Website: macys
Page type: delivery-shipping
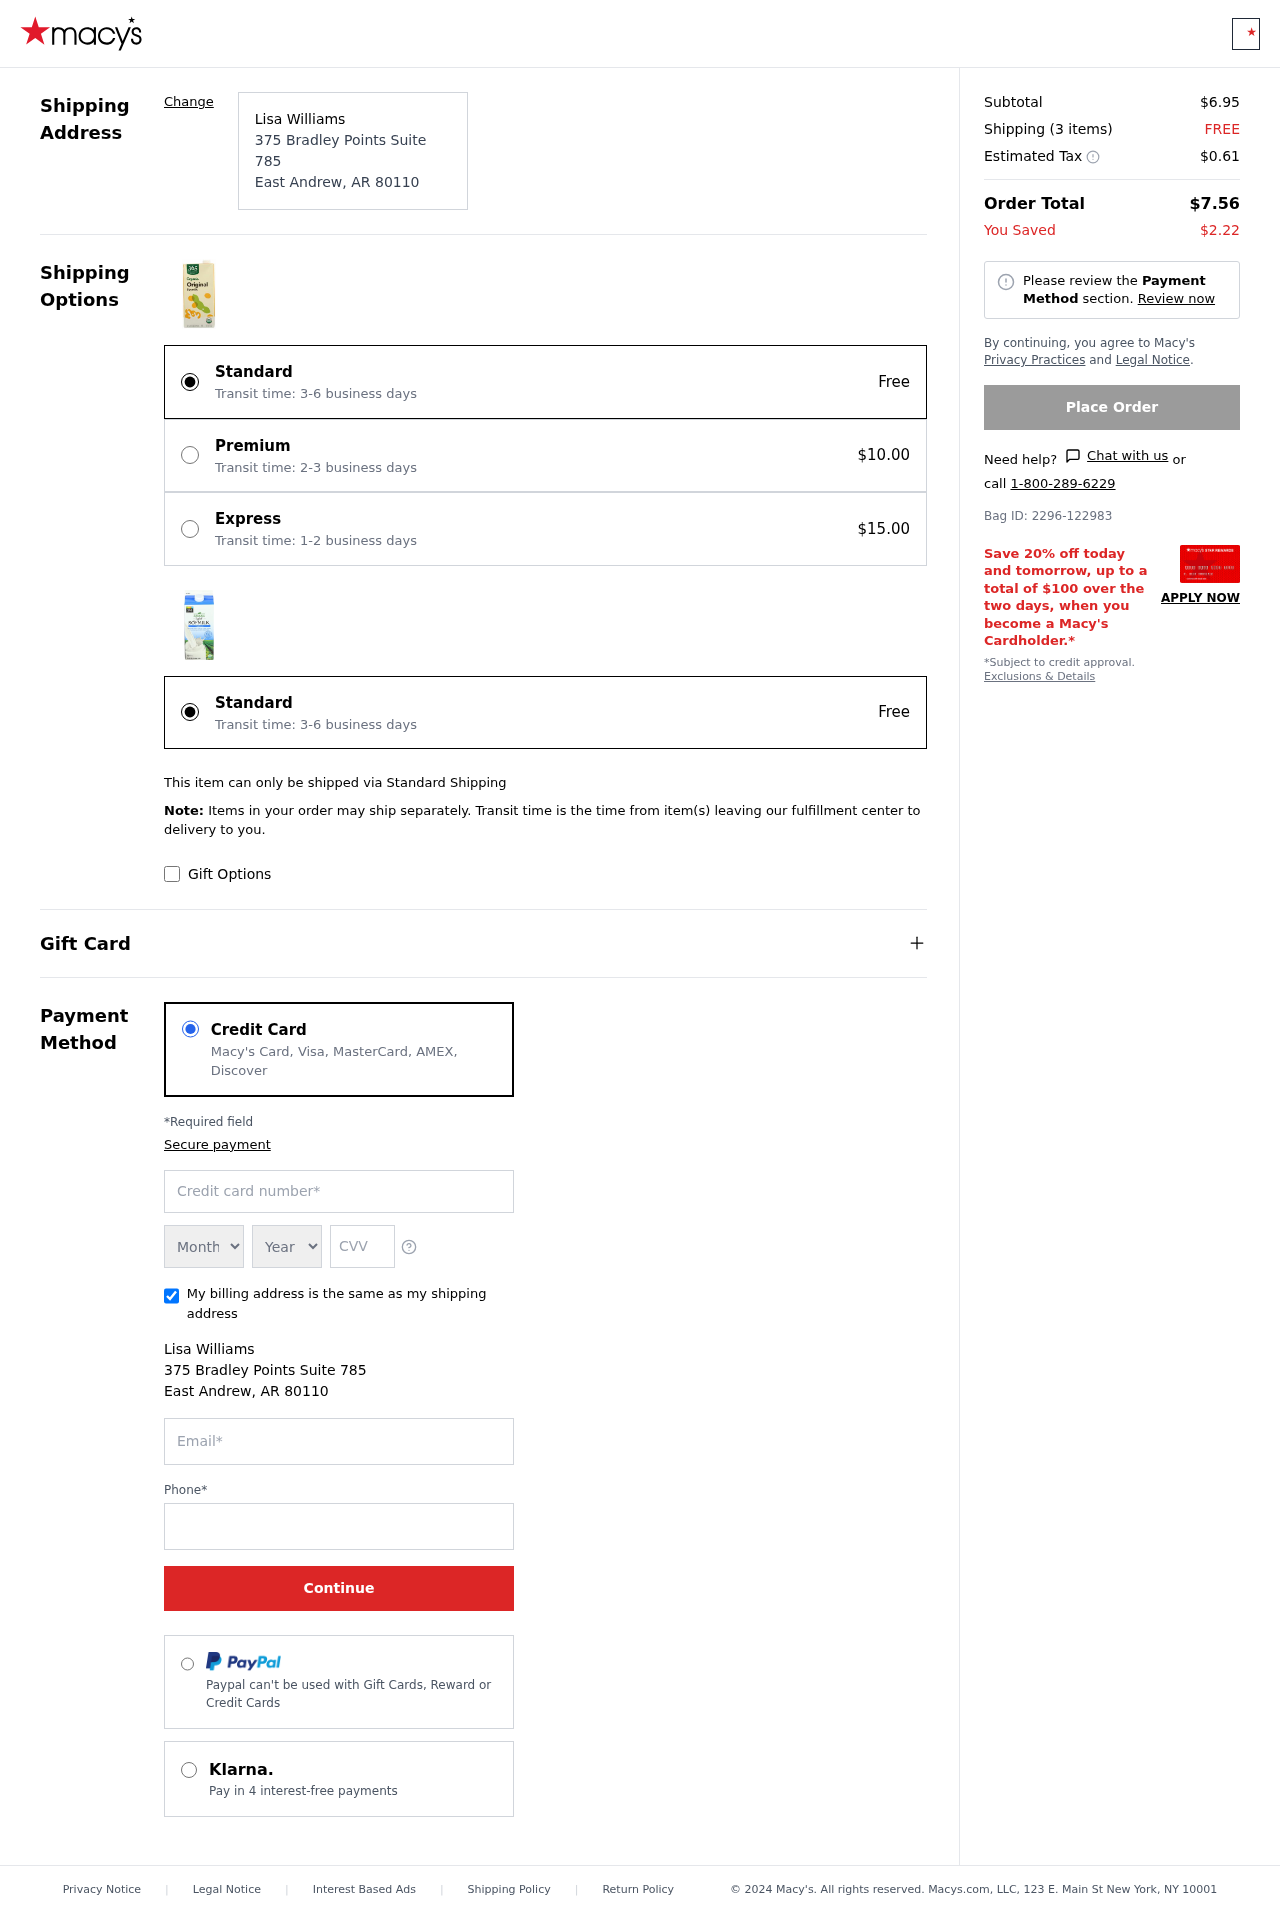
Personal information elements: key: PII_CARD_EXPIRY_MONTH
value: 12
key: PII_CARD_EXPIRY_YEAR
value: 30
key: PII_CITY
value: East Andrew
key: PII_CITY_STATE_ZIP
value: East Andrew, AR 80110
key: PII_FULLNAME
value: Lisa Williams
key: PII_POSTCODE
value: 80110
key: PII_STATE_ABBR
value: AR
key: PII_STREET
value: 375 Bradley Points Suite 785
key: PII_CARD_NUMBER
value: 4989 1284 8843 7175
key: PII_CARD_CVV
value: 506
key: PII_EMAIL
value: lisa_williams@gmail.com
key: PII_PHONE
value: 7933431160
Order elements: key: ORDER_SUBTOTAL
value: $6.95
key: ORDER_NUM_ITEMS
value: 3
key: ORDER_SHIPPING_COST
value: FREE
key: ORDER_TAX
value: $0.61
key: ORDER_TOTAL
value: $7.56
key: ORDER_SAVINGS
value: $2.22
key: ORDER_BAG_ID
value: Bag ID: 2296-122983